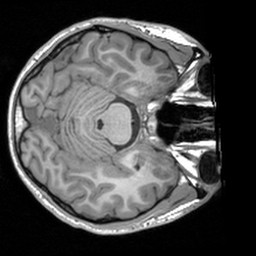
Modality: T1w
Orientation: axial
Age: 20
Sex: male
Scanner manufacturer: siemens
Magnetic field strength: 3 T
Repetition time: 1.9 s
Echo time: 0.00226 s